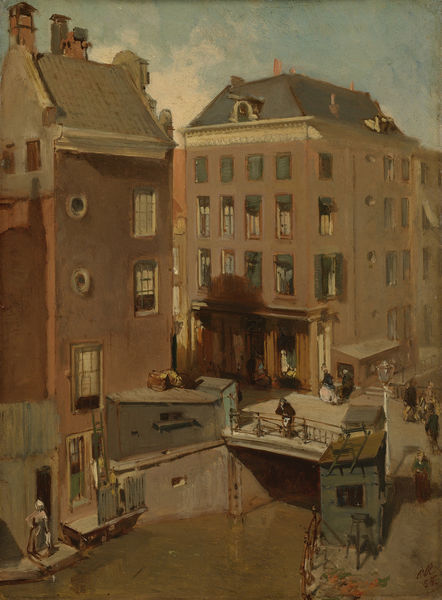
Titel: De Osjessluis bij de Kalverstraat te Amsterdam
Künstler: Charles Rochussen
Standort: Amsterdam
Institution: Rijksmuseum
Schlagwörter: village, maison, femme, ombre, peinture, eau, riviere, huile, pont, rose, rue, cabane, passant, vile, bicoque, bicoques